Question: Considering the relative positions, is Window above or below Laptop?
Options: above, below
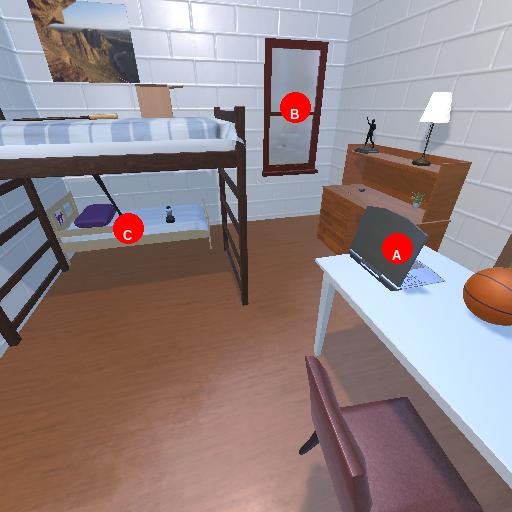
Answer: above